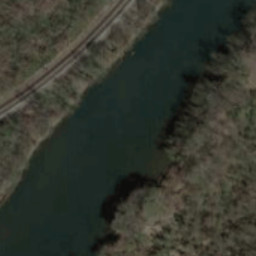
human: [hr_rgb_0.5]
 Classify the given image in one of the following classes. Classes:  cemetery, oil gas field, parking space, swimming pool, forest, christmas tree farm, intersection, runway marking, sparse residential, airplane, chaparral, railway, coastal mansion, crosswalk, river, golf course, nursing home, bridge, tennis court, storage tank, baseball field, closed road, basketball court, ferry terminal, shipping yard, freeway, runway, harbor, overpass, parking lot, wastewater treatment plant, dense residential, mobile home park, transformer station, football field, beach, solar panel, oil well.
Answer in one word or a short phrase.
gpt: river